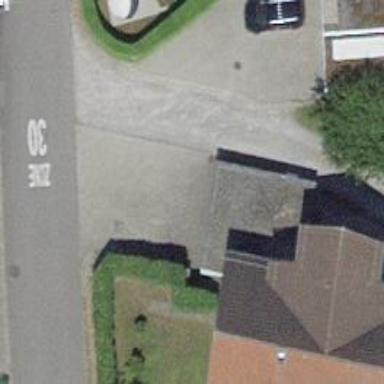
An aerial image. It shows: Parking area with paving stones surface.